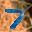
Label: 7